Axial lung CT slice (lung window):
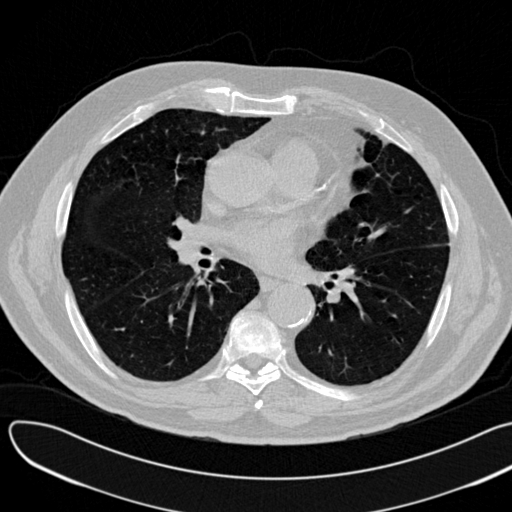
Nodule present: no